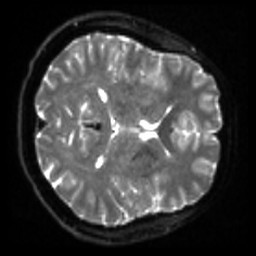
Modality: sbref
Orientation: axial
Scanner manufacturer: siemens
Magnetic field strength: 3 T
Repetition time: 4 s
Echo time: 0.0594 s